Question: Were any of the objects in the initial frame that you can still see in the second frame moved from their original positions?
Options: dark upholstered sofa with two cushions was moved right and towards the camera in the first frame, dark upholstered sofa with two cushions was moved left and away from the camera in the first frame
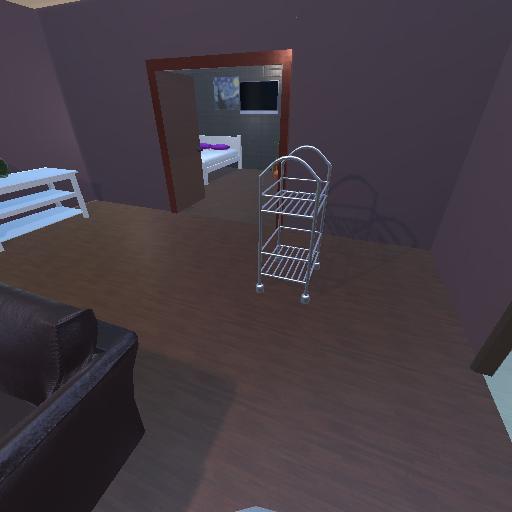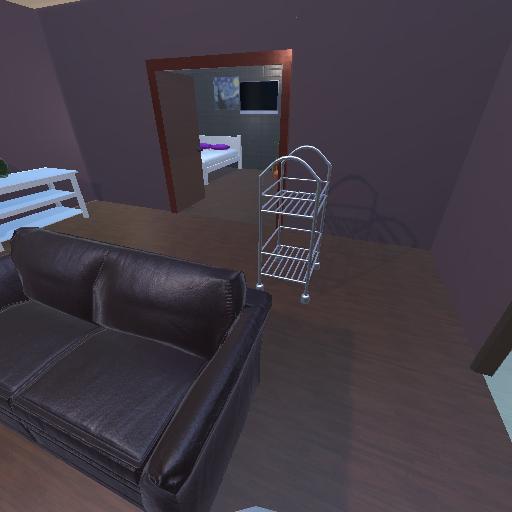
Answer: dark upholstered sofa with two cushions was moved right and towards the camera in the first frame